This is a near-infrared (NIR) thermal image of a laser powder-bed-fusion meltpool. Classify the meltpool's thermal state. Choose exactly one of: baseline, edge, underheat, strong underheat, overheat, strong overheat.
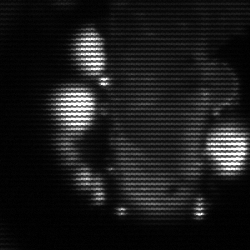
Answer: strong underheat